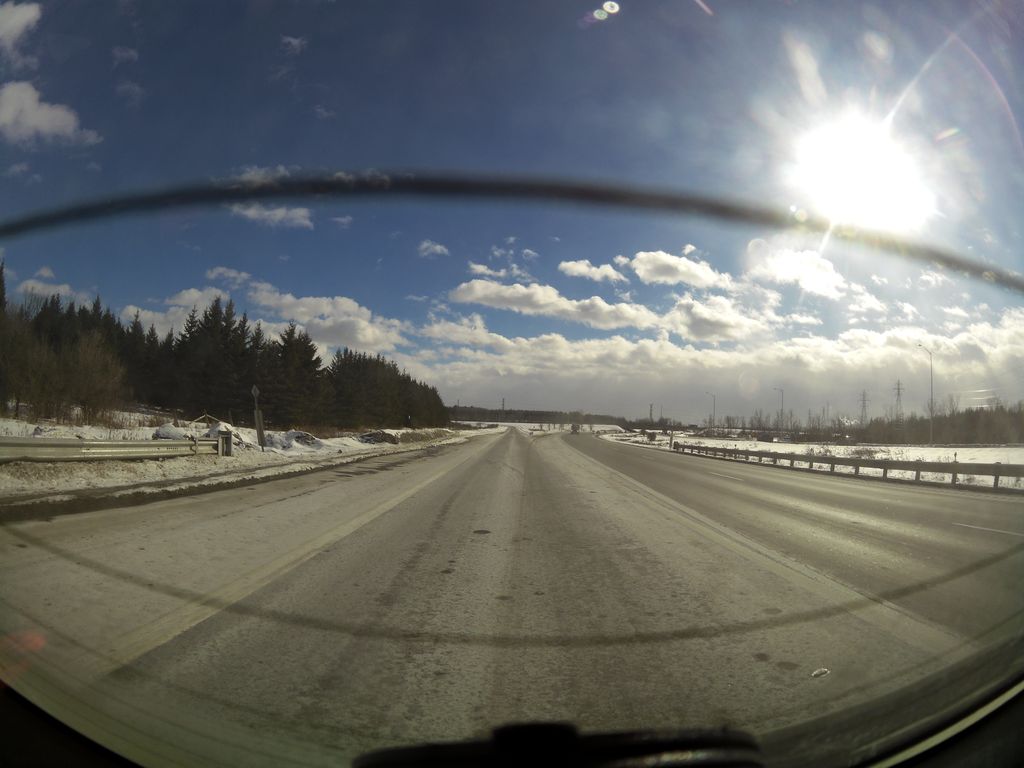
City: ottawa-gatineau